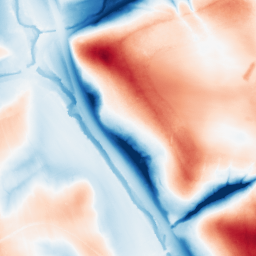
Category: trend_removal
Decomposition family: local_polynomial
Decomposition parameters: window_size: 101
degree: 3
Upsampling method: quintic
Upsampling parameters: scale: 8
Upsampling scale: 8